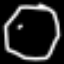
Label: octagon